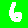
Digit: 6